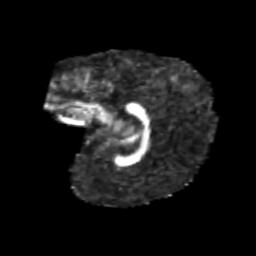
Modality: FA
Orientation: sagittal
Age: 7
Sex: male
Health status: healthy